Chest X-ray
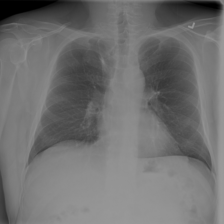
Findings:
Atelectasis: negative
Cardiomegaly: negative
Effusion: negative
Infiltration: negative
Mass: negative
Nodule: negative
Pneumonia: negative
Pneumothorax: negative
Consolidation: negative
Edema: negative
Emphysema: negative
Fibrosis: negative
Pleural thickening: negative
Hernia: negative